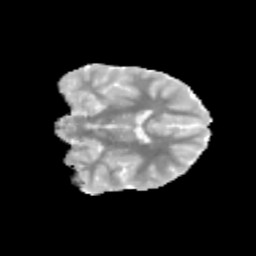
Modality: MD
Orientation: coronal
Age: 11
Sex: male
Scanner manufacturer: siemens
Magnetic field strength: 3 T
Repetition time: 3.8 s
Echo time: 0.07 s